Question: It's possible to save text as audio file as shown in screenshot. Now my question is that how to do the same programmatically.

Any help greatly appreciated.
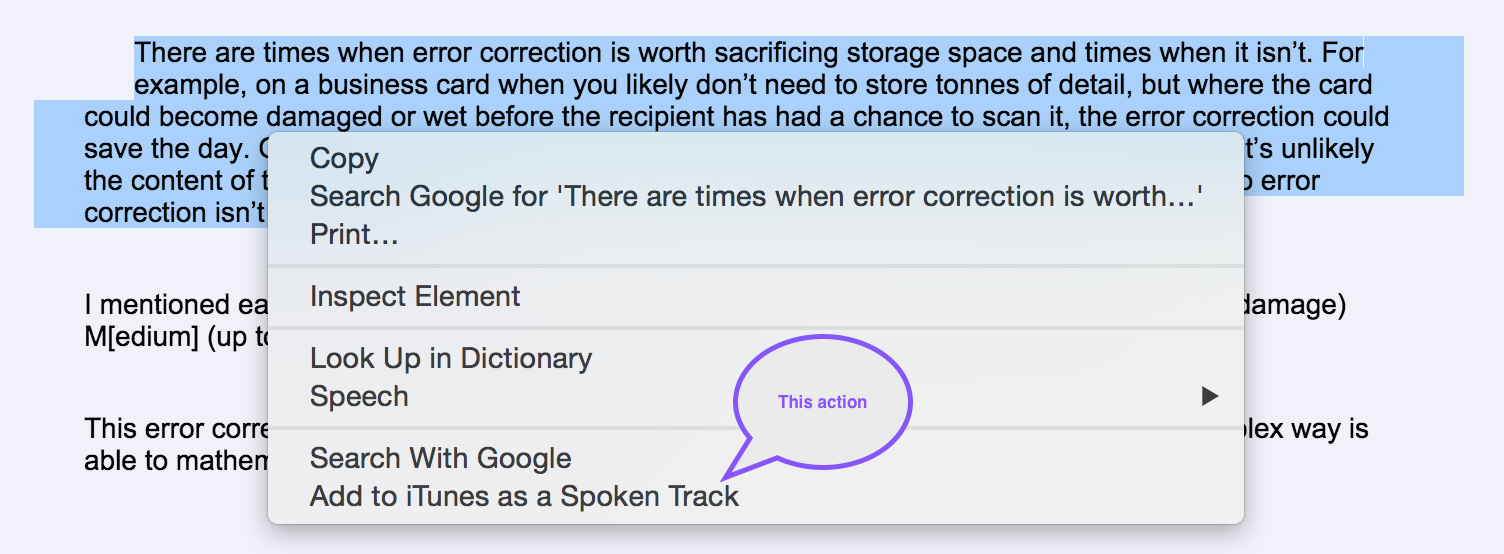
Answer: 'NSSpeechSynthesizer' does that job.
Say we have the property :
'''
@property NSSpeechSynthesizer *synth;
'''
that we initialize like this:
'''
synth = [[NSSpeechSynthesizer alloc] initWithVoice:nil];
'''
we can do:
'''
NSURL *saveURL = [NSURL fileURLWithPath:[@"~/Desktop/SpokenText.aiff" stringByExpandingTildeInPath]];
[synth startSpeakingString:@"A spoken short text" toURL:saveURL];
'''
Before saving, we probably want to change the voice or the volume:
'''
[synth setVolume:0.5f];
[synth setVoice:voiceID];
'''
where the 'value for volume' is expressed in floating-point units ranging from 0.0 through 1.0 and 'voiceID' is a 'voice identifier'.
To see all available voice identifiers:
'''
NSArray *voiceIdentifiers = [NSSpeechSynthesizer availableVoices];
NSLog(@"%li %@",voiceIdentifiers.count,voiceIdentifiers);
'''
Output on 'OS X 10.10.3' with all voices installed:
'''
101 (
"com.apple.speech.synthesis.voice.Agnes",
"com.apple.speech.synthesis.voice.Albert",
"com.apple.speech.synthesis.voice.Alex",
"com.apple.speech.synthesis.voice.alice.premium",
"com.apple.speech.synthesis.voice.allison.premium",
"com.apple.speech.synthesis.voice.alva.premium",
"com.apple.speech.synthesis.voice.amelie.premium",
"com.apple.speech.synthesis.voice.angelica.premium",
"com.apple.speech.synthesis.voice.anna.premium",
"com.apple.speech.synthesis.voice.audrey.premium",
"com.apple.speech.synthesis.voice.aurelie.premium",
"com.apple.speech.synthesis.voice.ava.premium",
"com.apple.speech.synthesis.voice.BadNews",
"com.apple.speech.synthesis.voice.Bahh",
"com.apple.speech.synthesis.voice.Bells",
"com.apple.speech.synthesis.voice.Boing",
"com.apple.speech.synthesis.voice.Bruce",
"com.apple.speech.synthesis.voice.Bubbles",
"com.apple.speech.synthesis.voice.carlos.premium",
"com.apple.speech.synthesis.voice.carmit.premium",
"com.apple.speech.synthesis.voice.catarina.premium",
"com.apple.speech.synthesis.voice.Cellos",
"com.apple.speech.synthesis.voice.cem.premium",
"com.apple.speech.synthesis.voice.chantal.premium",
"com.apple.speech.synthesis.voice.claire.premium",
"com.apple.speech.synthesis.voice.damayanti.premium",
"com.apple.speech.synthesis.voice.daniel.premium",
"com.apple.speech.synthesis.voice.Deranged",
"com.apple.speech.synthesis.voice.diego.premium",
"com.apple.speech.synthesis.voice.ellen.premium",
"com.apple.speech.synthesis.voice.ewa.premium",
"com.apple.speech.synthesis.voice.federica.premium",
"com.apple.speech.synthesis.voice.felipe.premium",
"com.apple.speech.synthesis.voice.fiona.premium",
"com.apple.speech.synthesis.voice.Fred",
"com.apple.speech.synthesis.voice.GoodNews",
"com.apple.speech.synthesis.voice.henrik.premium",
"com.apple.speech.synthesis.voice.Hysterical",
"com.apple.speech.synthesis.voice.ioana.premium",
"com.apple.speech.synthesis.voice.iveta.premium",
"com.apple.speech.synthesis.voice.joana.premium",
"com.apple.speech.synthesis.voice.jorge.premium",
"com.apple.speech.synthesis.voice.juan.premium",
"com.apple.speech.synthesis.voice.Junior",
"com.apple.speech.synthesis.voice.kanya.premium",
"com.apple.speech.synthesis.voice.karen.premium",
"com.apple.speech.synthesis.voice.kate.premium",
"com.apple.speech.synthesis.voice.Kathy",
"com.apple.speech.synthesis.voice.katya.premium",
"com.apple.speech.synthesis.voice.klara.premium",
"com.apple.speech.synthesis.voice.kyoko.premium",
"com.apple.speech.synthesis.voice.laura.premium",
"com.apple.speech.synthesis.voice.lee.premium",
"com.apple.speech.synthesis.voice.lekha.premium",
"com.apple.speech.synthesis.voice.luca.premium",
"com.apple.speech.synthesis.voice.luciana.premium",
"com.apple.speech.synthesis.voice.magnus.premium",
"com.apple.speech.synthesis.voice.mariska.premium",
"com.apple.speech.synthesis.voice.markus.premium",
"com.apple.speech.synthesis.voice.mei-jia.premium",
"com.apple.speech.synthesis.voice.melina.premium",
"com.apple.speech.synthesis.voice.milena.premium",
"com.apple.speech.synthesis.voice.moira.premium",
"com.apple.speech.synthesis.voice.monica.premium",
"com.apple.speech.synthesis.voice.nicolas.premium",
"com.apple.speech.synthesis.voice.nikos.premium",
"com.apple.speech.synthesis.voice.nora.premium",
"com.apple.speech.synthesis.voice.oliver.premium",
"com.apple.speech.synthesis.voice.oskar.premium",
"com.apple.speech.synthesis.voice.otoya.premium",
"com.apple.speech.synthesis.voice.paola.premium",
"com.apple.speech.synthesis.voice.paulina.premium",
"com.apple.speech.synthesis.voice.petra.premium",
"com.apple.speech.synthesis.voice.Organ",
"com.apple.speech.synthesis.voice.Princess",
"com.apple.speech.synthesis.voice.Ralph",
"com.apple.speech.synthesis.voice.samantha.premium",
"com.apple.speech.synthesis.voice.sara.premium",
"com.apple.speech.synthesis.voice.satu.premium",
"com.apple.speech.synthesis.voice.serena.premium",
"com.apple.speech.synthesis.voice.sin-ji.premium",
"com.apple.speech.synthesis.voice.soledad.premium",
"com.apple.speech.synthesis.voice.susan.premium",
"com.apple.speech.synthesis.voice.tarik.premium",
"com.apple.speech.synthesis.voice.tessa.premium",
"com.apple.speech.synthesis.voice.thomas.premium",
"com.apple.speech.synthesis.voice.ting-ting.premium",
"com.apple.speech.synthesis.voice.tom.premium",
"com.apple.speech.synthesis.voice.Trinoids",
"com.apple.speech.synthesis.voice.veena.premium",
"com.apple.speech.synthesis.voice.Vicki",
"com.apple.speech.synthesis.voice.Victoria",
"com.apple.speech.synthesis.voice.Whisper",
"com.apple.speech.synthesis.voice.xander.premium",
"com.apple.speech.synthesis.voice.yannick.premium",
"com.apple.speech.synthesis.voice.yelda.premium",
"com.apple.speech.synthesis.voice.yuna.premium",
"com.apple.speech.synthesis.voice.yuri.premium",
"com.apple.speech.synthesis.voice.Zarvox",
"com.apple.speech.synthesis.voice.zosia.premium",
"com.apple.speech.synthesis.voice.zuzana.premium"
)
'''